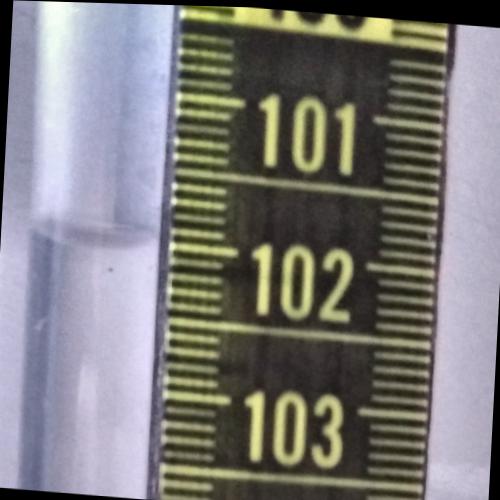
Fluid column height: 102.0 cm